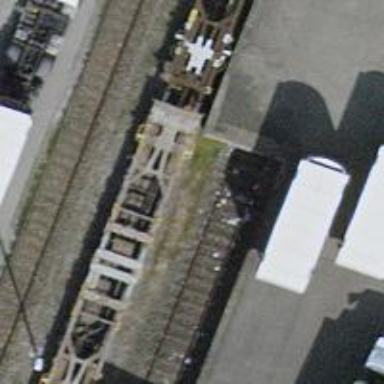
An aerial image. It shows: Railway buffer stop.